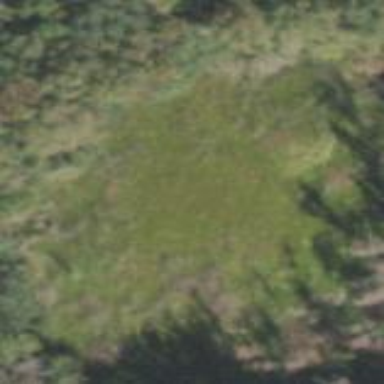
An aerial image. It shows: Marshy wetland area.